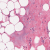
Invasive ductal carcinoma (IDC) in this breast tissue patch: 0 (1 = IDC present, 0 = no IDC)